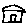
Label: house